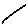
Label: line